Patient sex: M
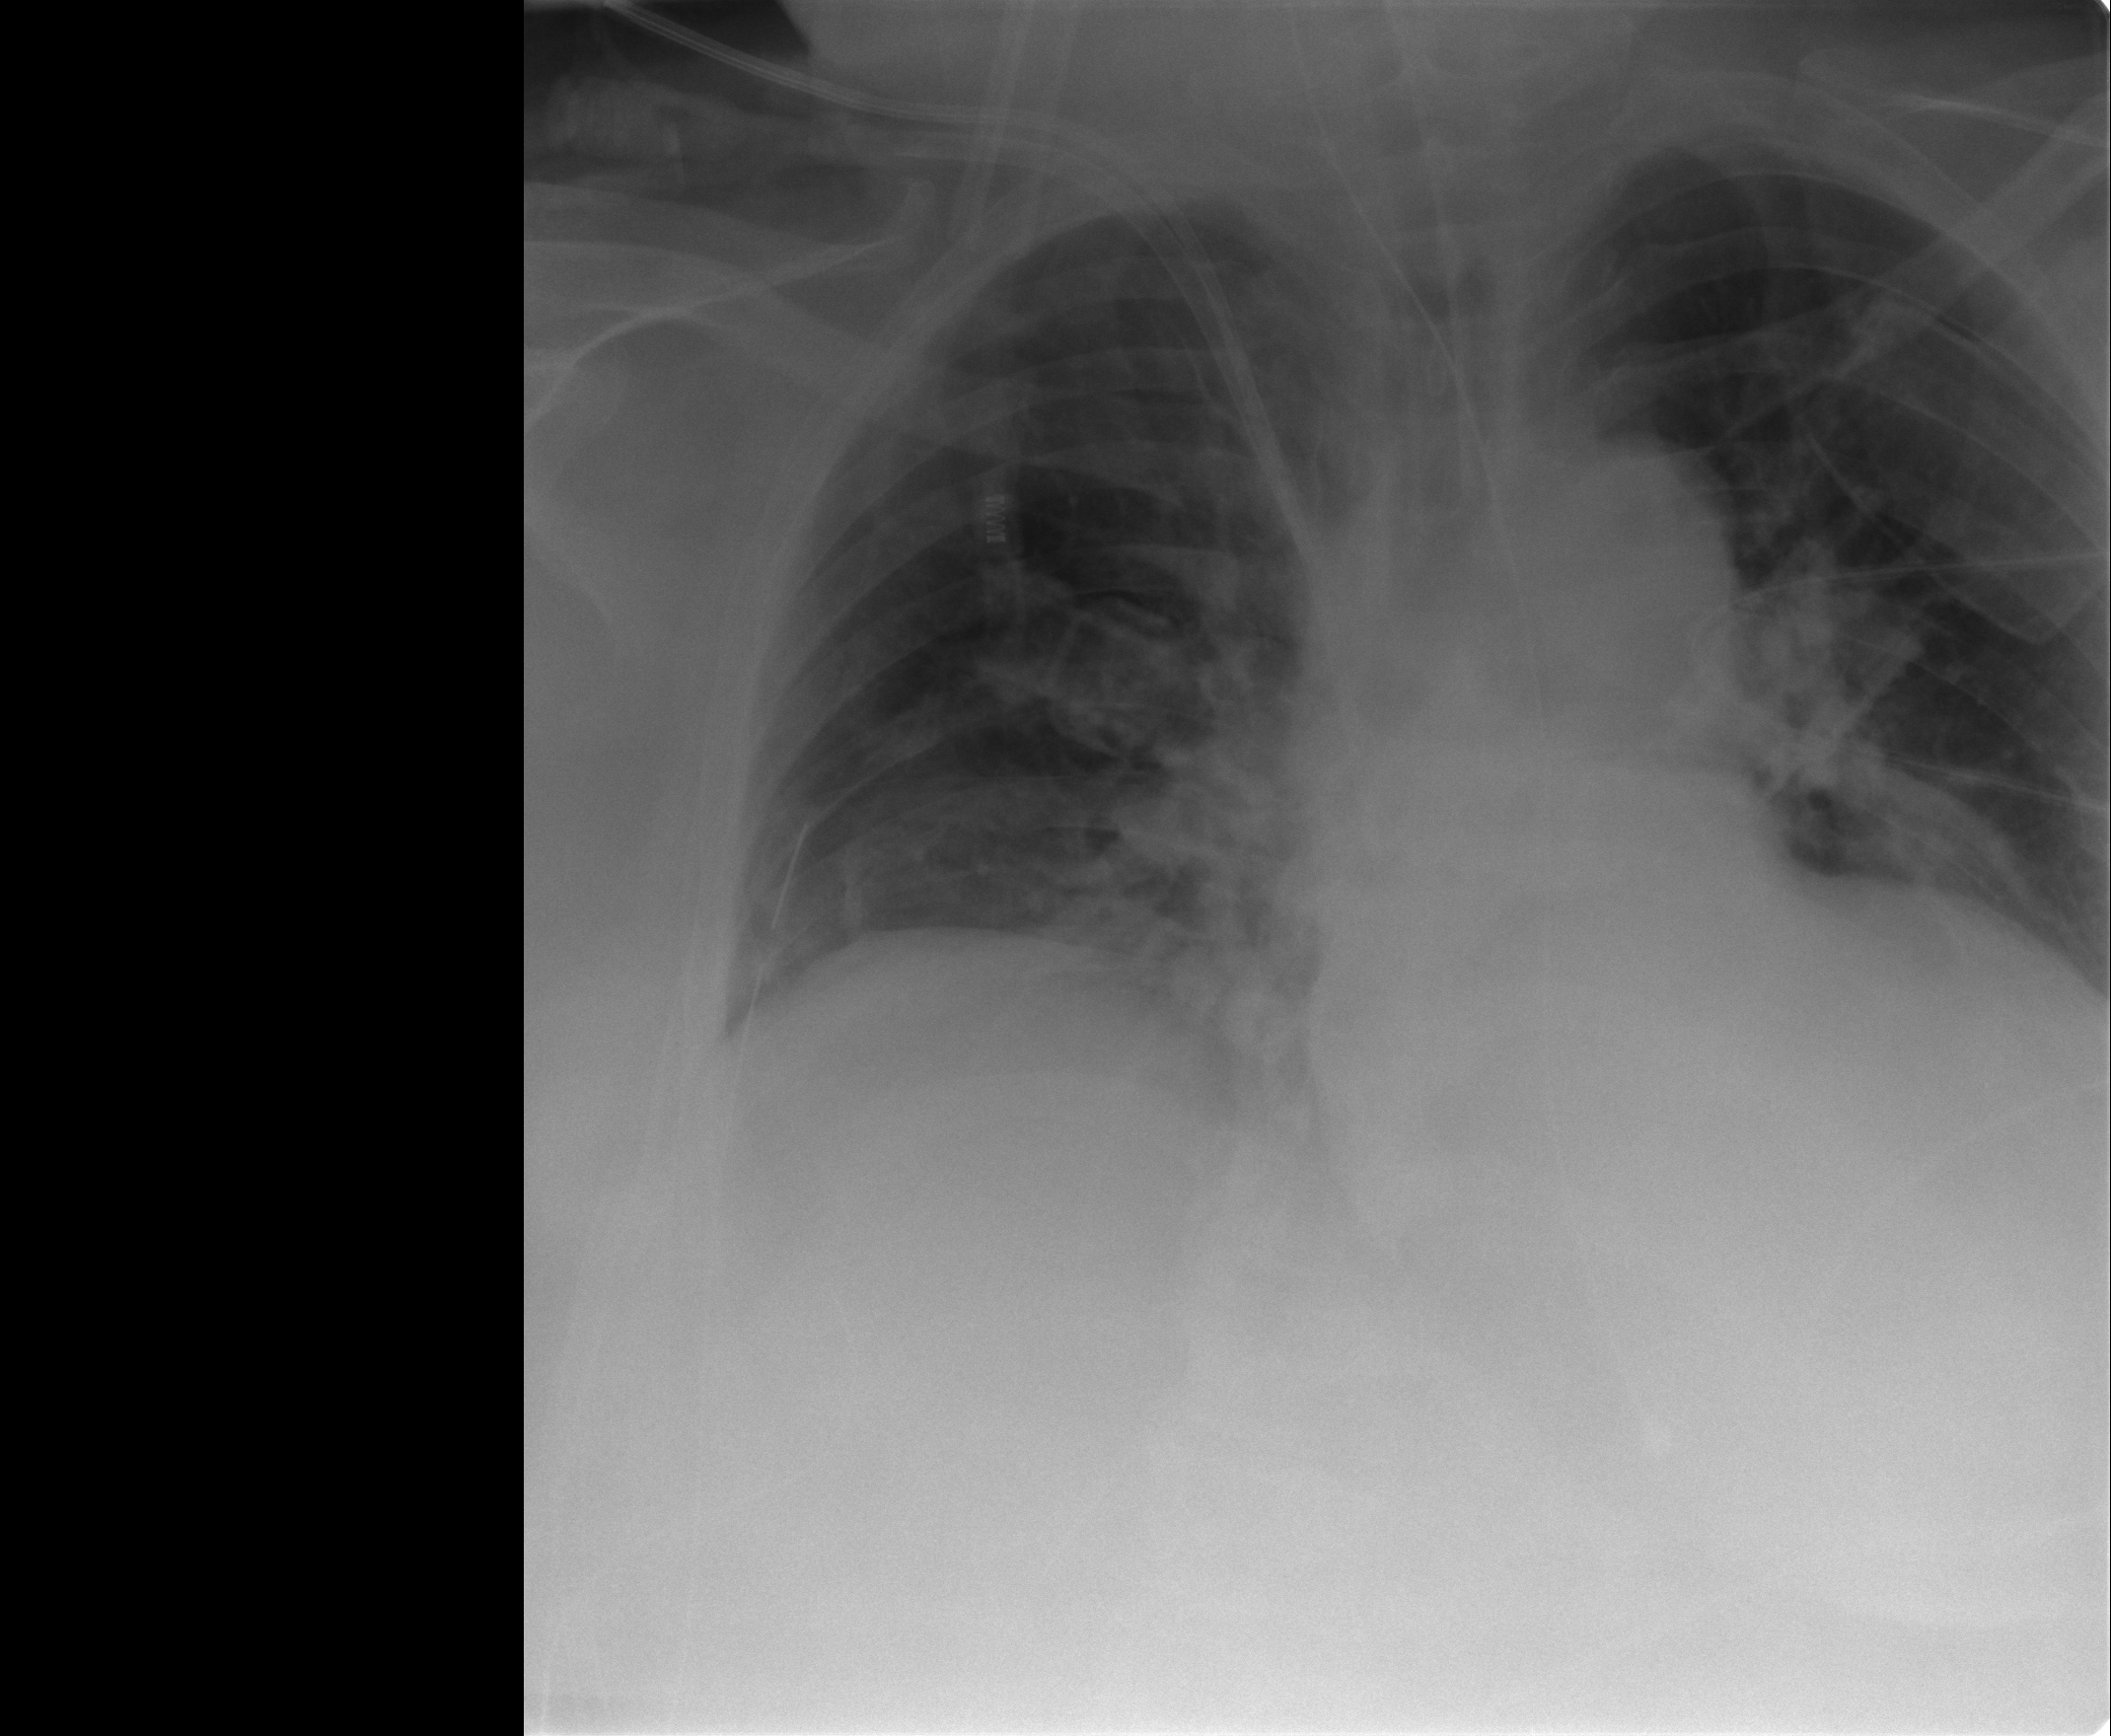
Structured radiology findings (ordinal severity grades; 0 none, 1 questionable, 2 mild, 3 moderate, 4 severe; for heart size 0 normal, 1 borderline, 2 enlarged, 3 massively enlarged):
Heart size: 2
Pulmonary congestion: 2
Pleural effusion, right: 0
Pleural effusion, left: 0
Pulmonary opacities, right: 2
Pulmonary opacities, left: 1
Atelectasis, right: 2
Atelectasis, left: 2